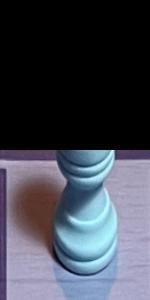
Label: Rook_White